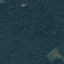
Label: Forest